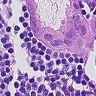
Metastatic tissue present: yes